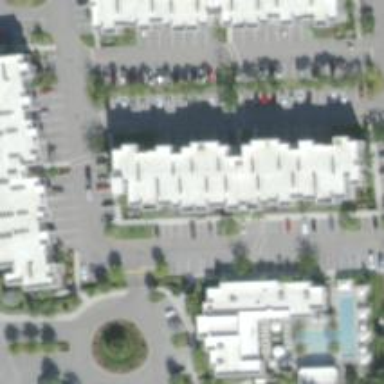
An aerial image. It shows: Parking space is available.